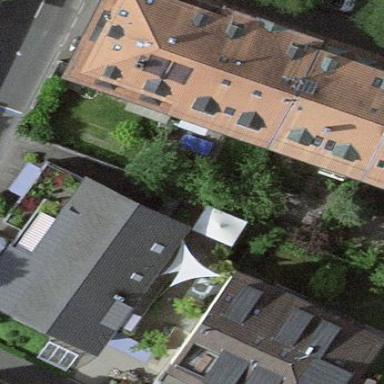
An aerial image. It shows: Part of building.